Brain MRI, t2w sequence, axial 2D slice.
Patient: age 28, sex M, weight 95 kg, height 1.95 m
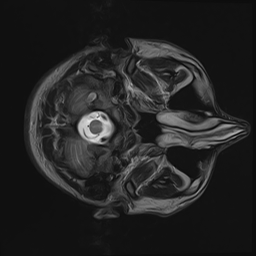